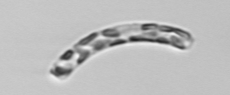
Label: Guinardia_striata